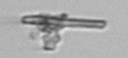
Label: fiber_TAG_external_detritus